Question: Given the supply, demand, and route table for this logistics problem, what is the minimum total cost? Please provide the answer as an integer.
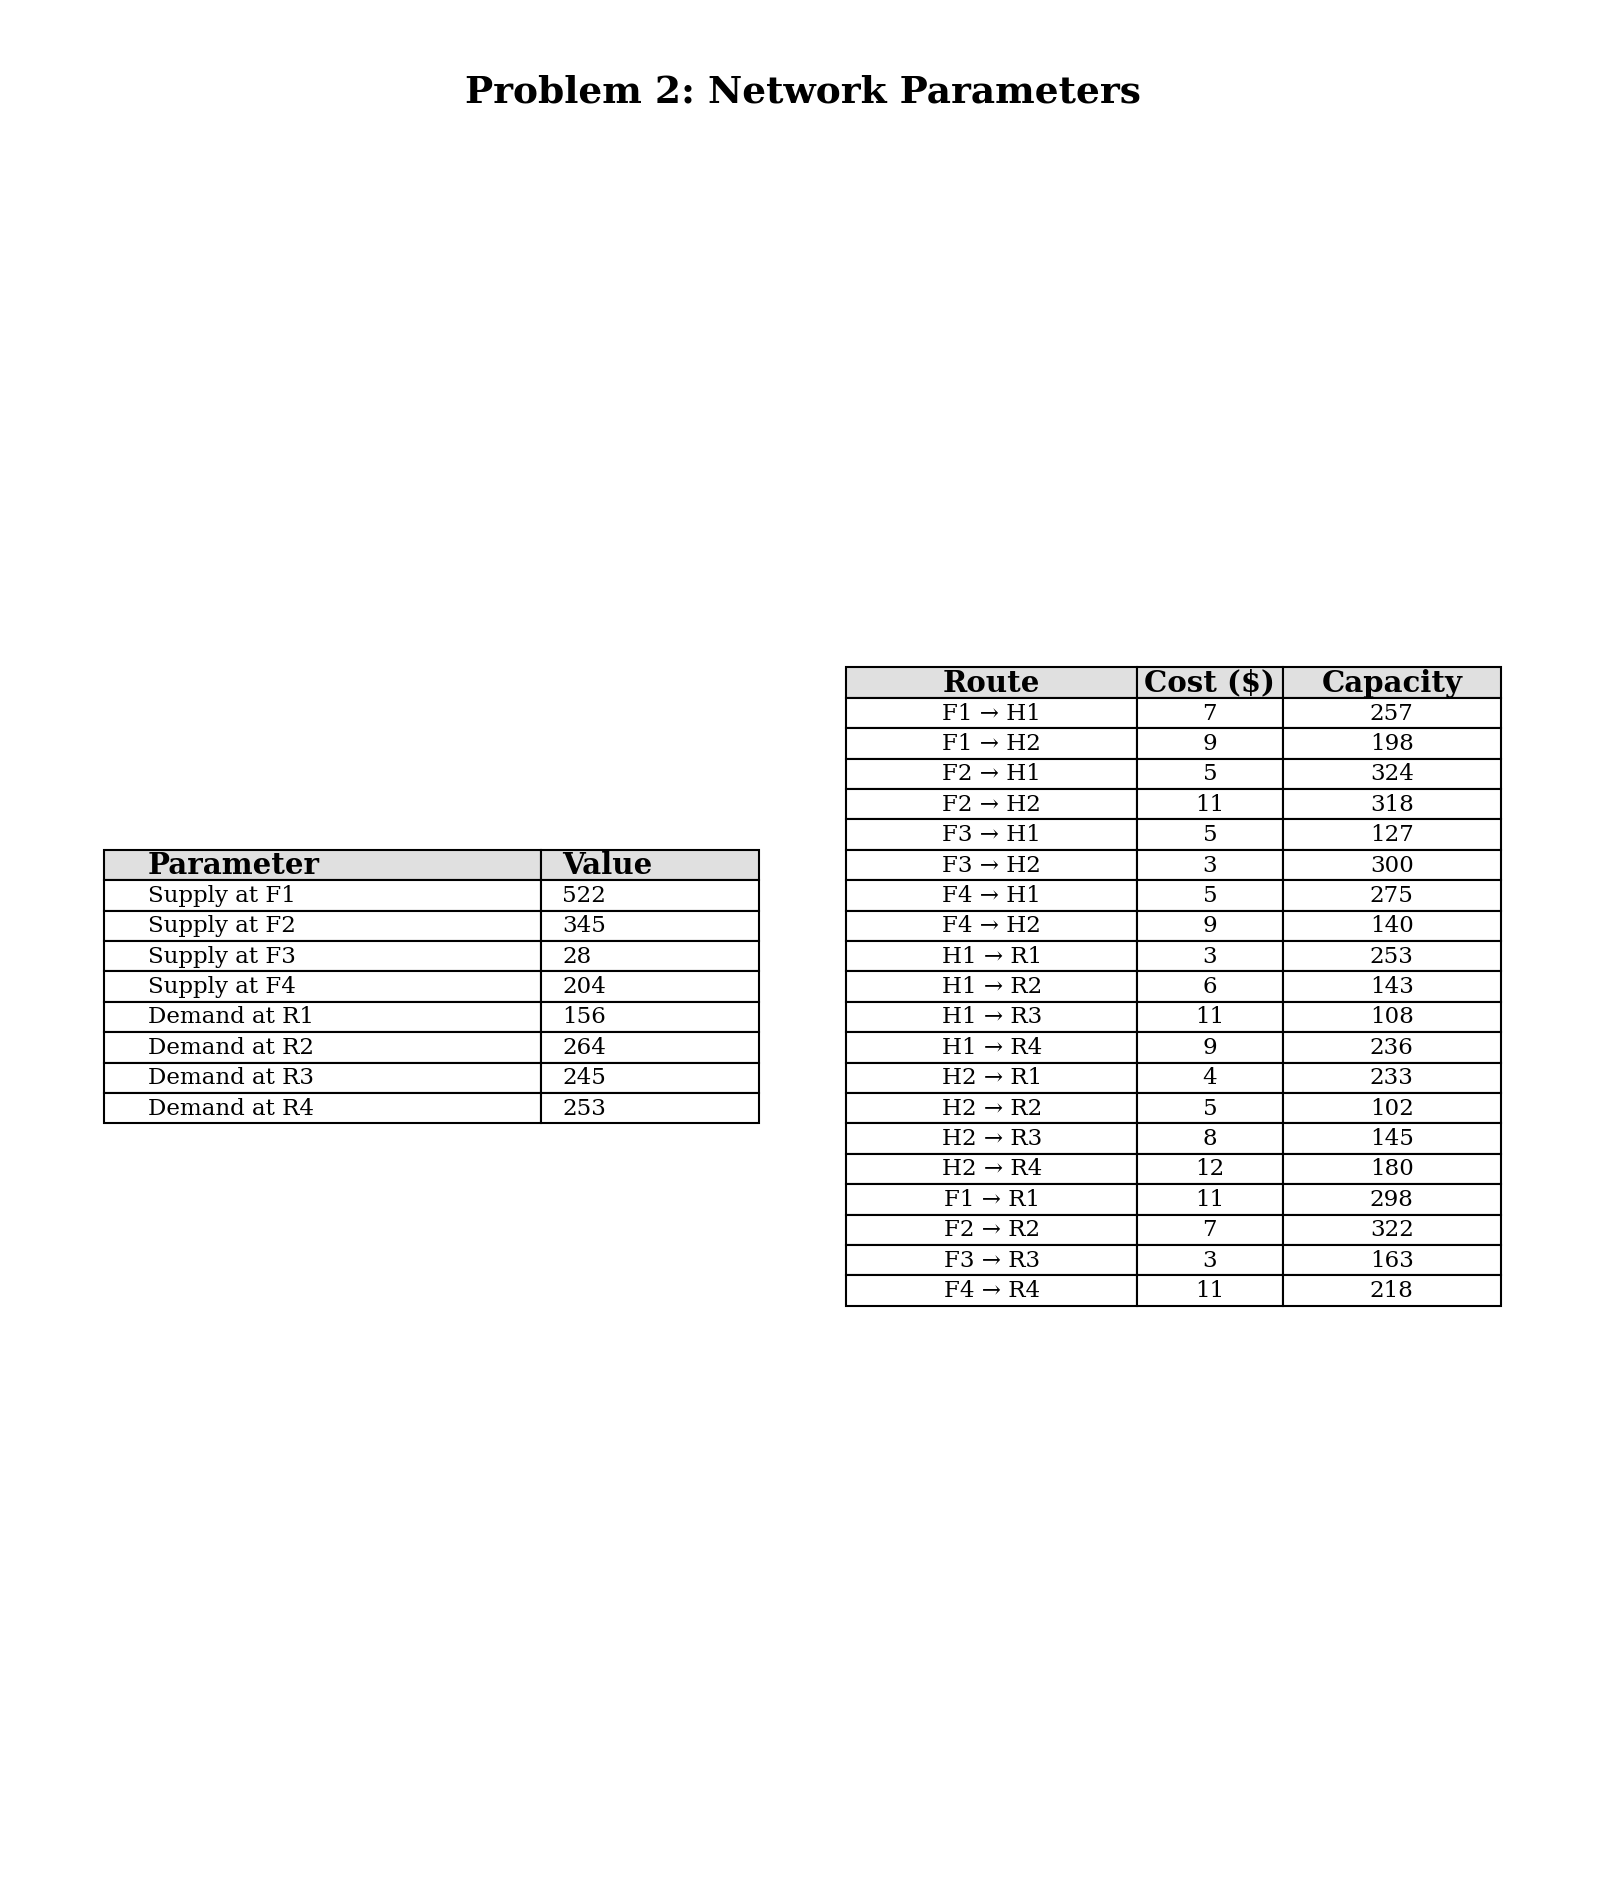
Answer: 10119